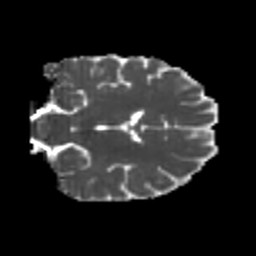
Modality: MD
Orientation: coronal
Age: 23
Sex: female
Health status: healthy
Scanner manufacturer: philips
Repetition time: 7.387 s
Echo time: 0.08599 s